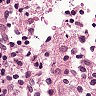
Metastatic tissue present: no